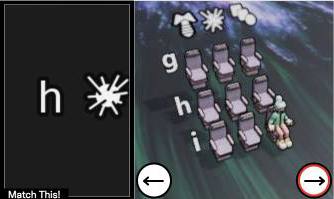
Task: seats
Answer: no